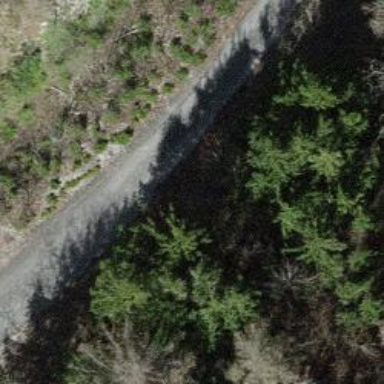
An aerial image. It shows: Paved track with grade1 quality.